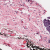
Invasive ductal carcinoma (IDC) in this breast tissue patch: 0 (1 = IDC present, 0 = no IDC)